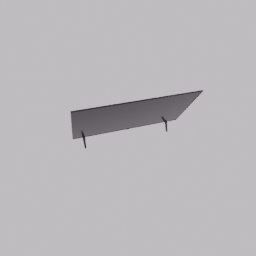
Label: electronics